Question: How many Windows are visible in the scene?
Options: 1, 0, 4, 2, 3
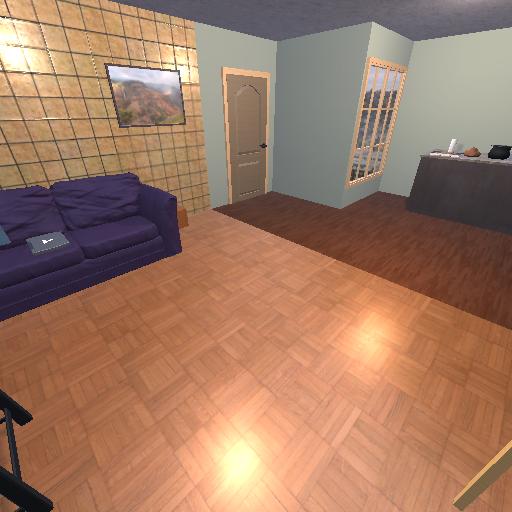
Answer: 1